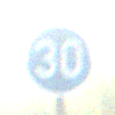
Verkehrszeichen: VorgeschriebeneMindestgeschwindigkeit
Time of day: SunriseSunset
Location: Outdoor (Suburban)
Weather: PartlyCloudy
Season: NotSpecified
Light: Natural